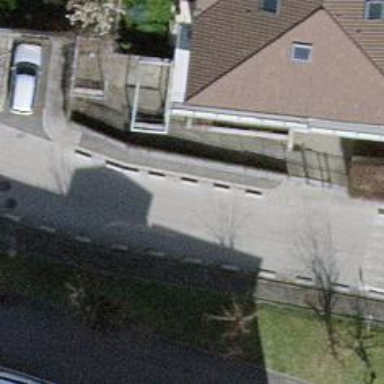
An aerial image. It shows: Living street.